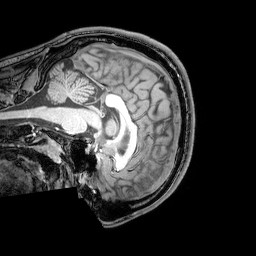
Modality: T1w
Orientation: sagittal
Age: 20
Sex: male
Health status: healthy
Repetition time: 0.081 s
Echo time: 0.037 s